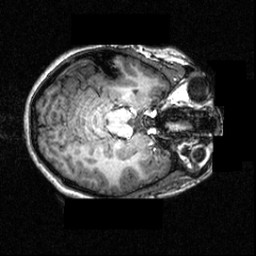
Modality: T1w
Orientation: axial
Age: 18
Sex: female
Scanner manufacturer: siemens
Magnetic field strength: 3.951 T
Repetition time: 1.5 s
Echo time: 0.00335 s